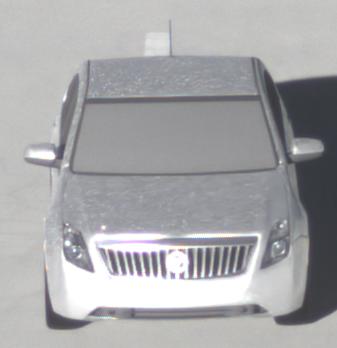
Make: Mercury
Model: Milan
Detailed model: -
Model produced from: 2009
Model produced until: 2010
Doors: 4
Color: white
Road condition: dry road
Daytime: morning or afternoon
Contrast: high contrast